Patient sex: M
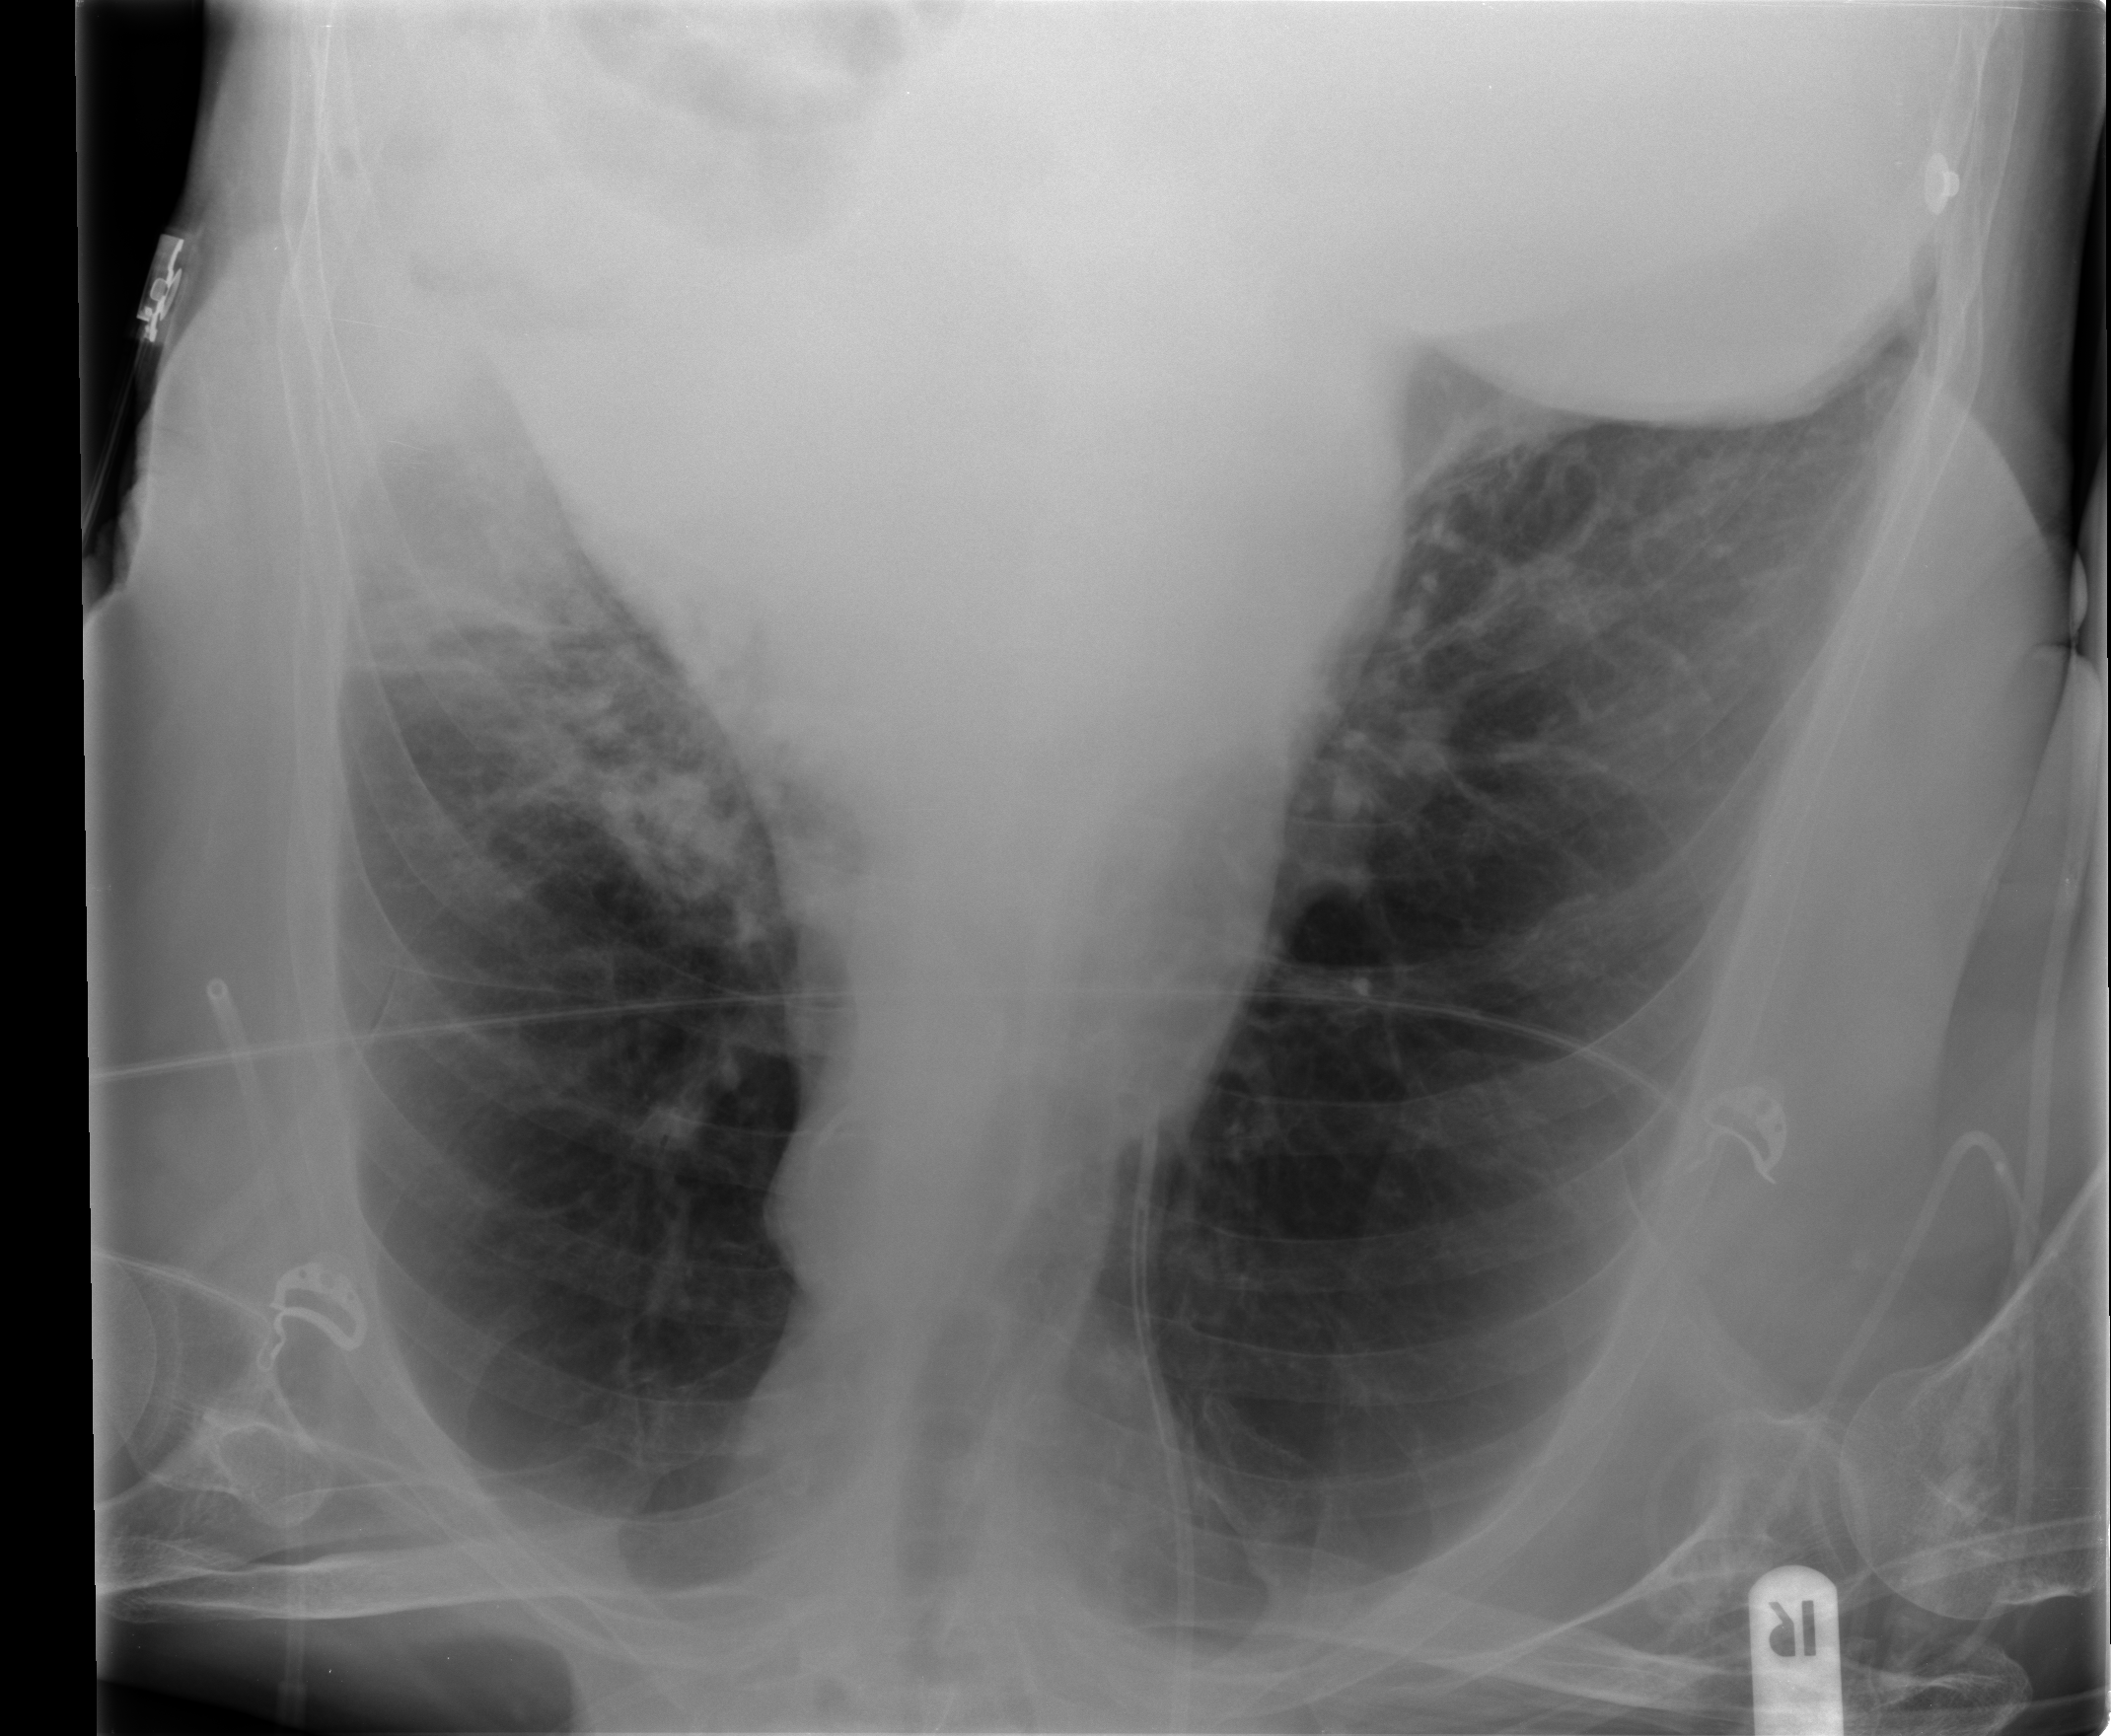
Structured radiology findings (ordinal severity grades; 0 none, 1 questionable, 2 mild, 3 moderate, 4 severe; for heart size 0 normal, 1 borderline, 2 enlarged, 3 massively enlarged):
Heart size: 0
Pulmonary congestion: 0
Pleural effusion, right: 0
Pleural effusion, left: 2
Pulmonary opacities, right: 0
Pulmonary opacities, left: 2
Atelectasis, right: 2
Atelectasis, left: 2